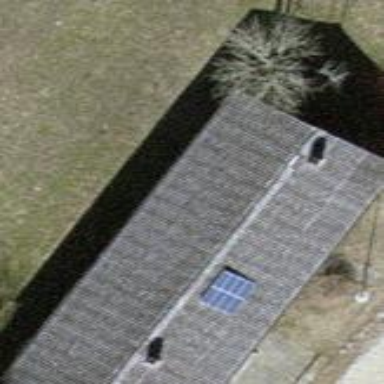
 painted in saddle brown. The roof is oriented along the building's length."